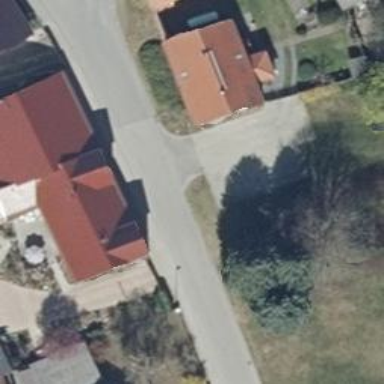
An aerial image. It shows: Red house with flat roof.